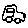
Label: car